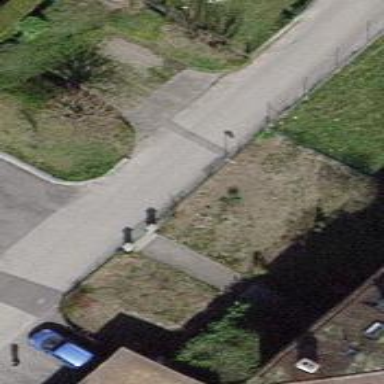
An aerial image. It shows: Gate.